Interaction volume radius: 10 \u00c5
Interaction volume height: 20 \u00c5
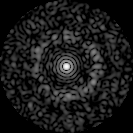
Disorder parameter: 0.8236